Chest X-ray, PA view. Patient: 71 years old, sex M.
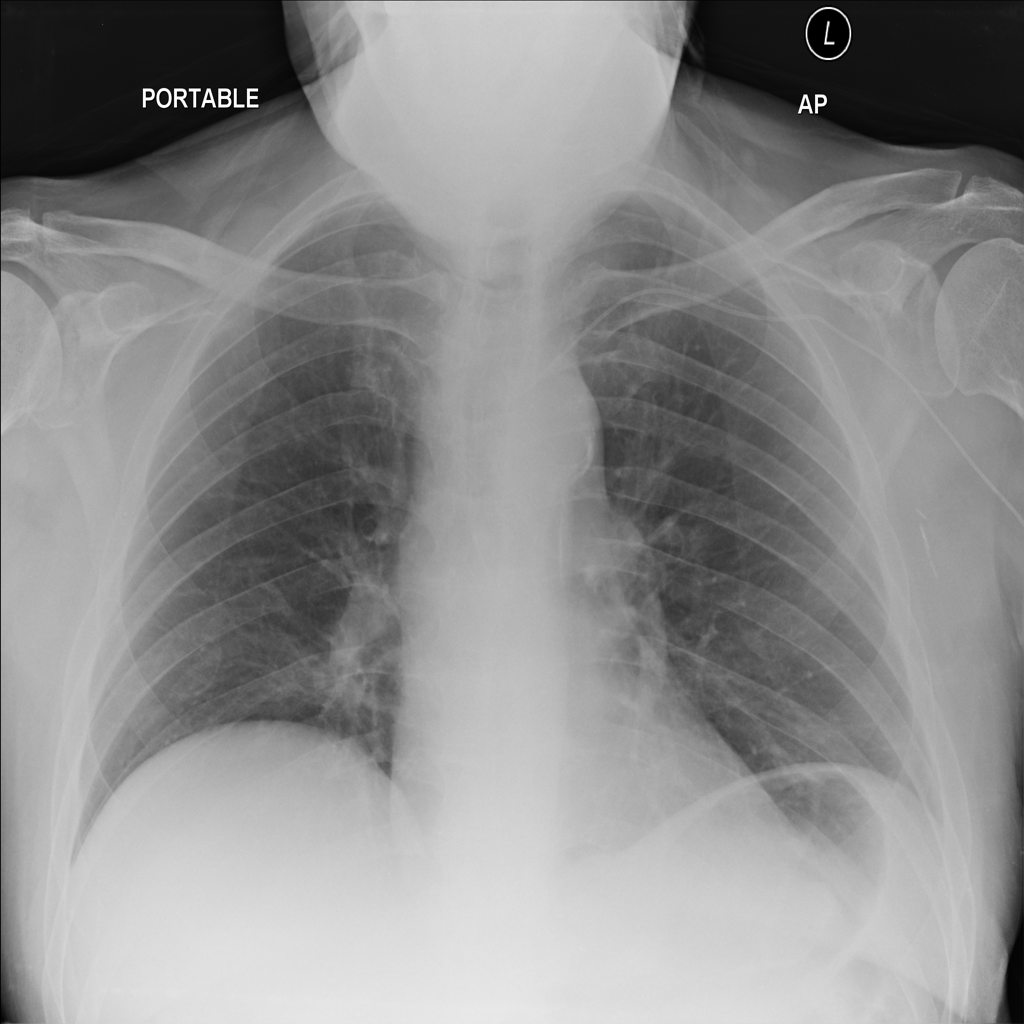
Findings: No Finding